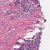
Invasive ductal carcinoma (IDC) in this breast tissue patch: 1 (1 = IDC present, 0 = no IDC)